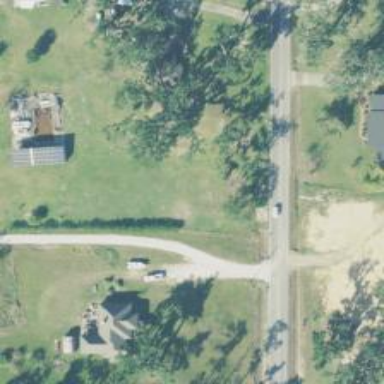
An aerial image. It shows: Driveway.